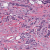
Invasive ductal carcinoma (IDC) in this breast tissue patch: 1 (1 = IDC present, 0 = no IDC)